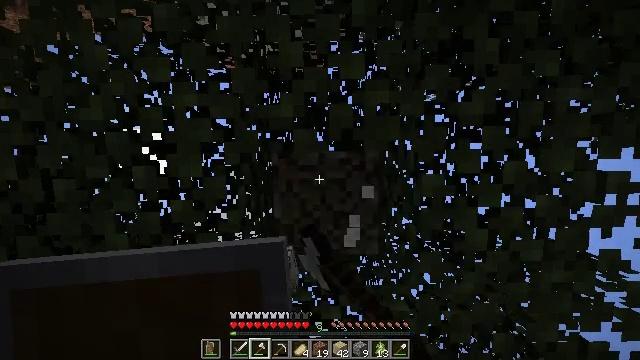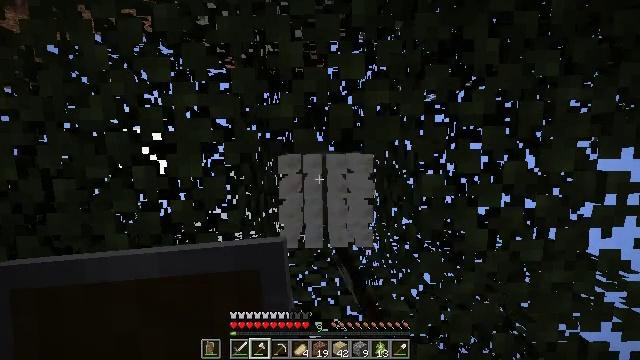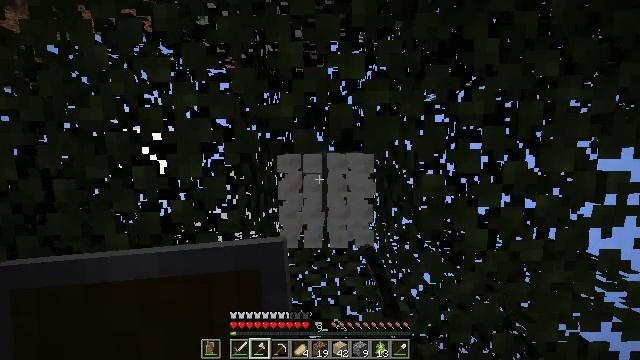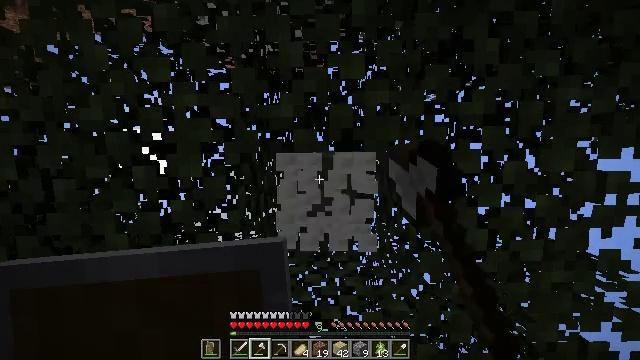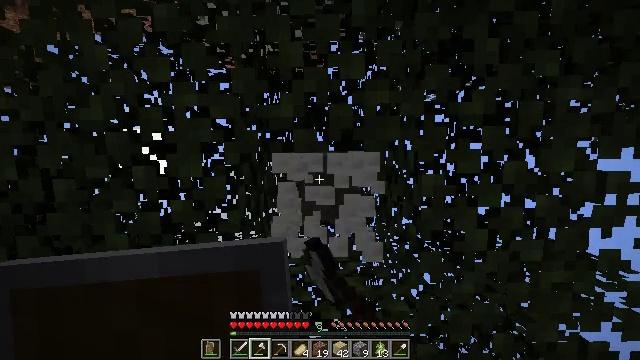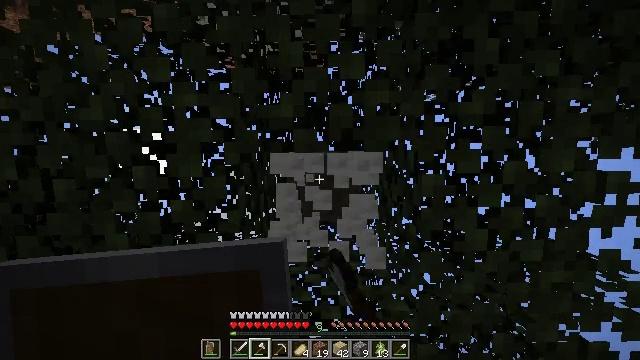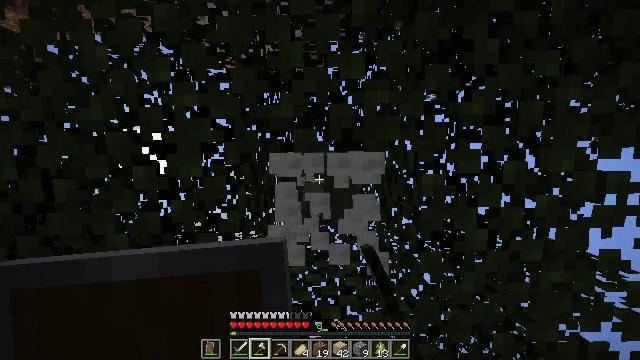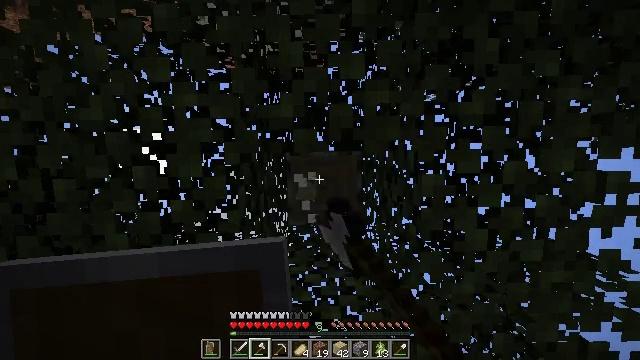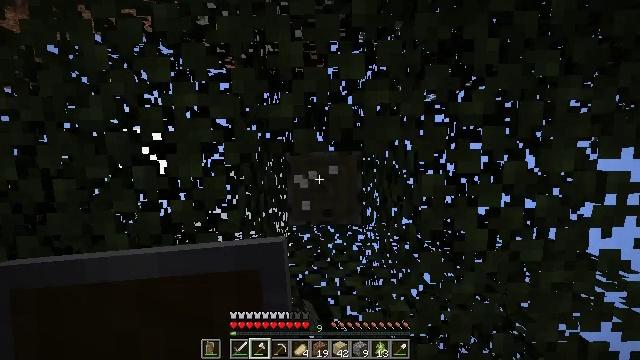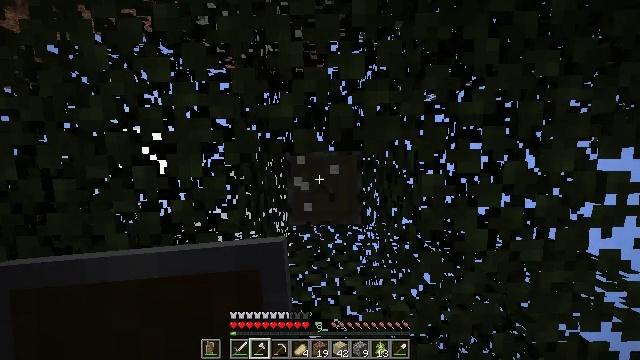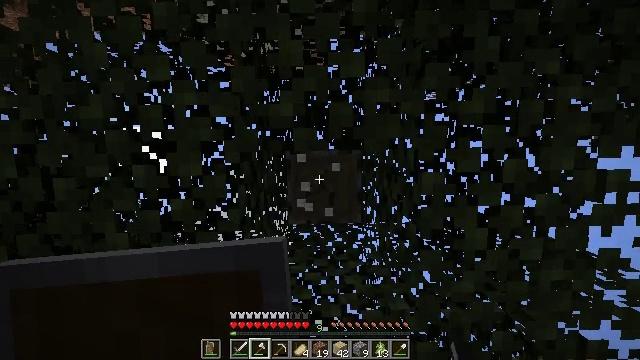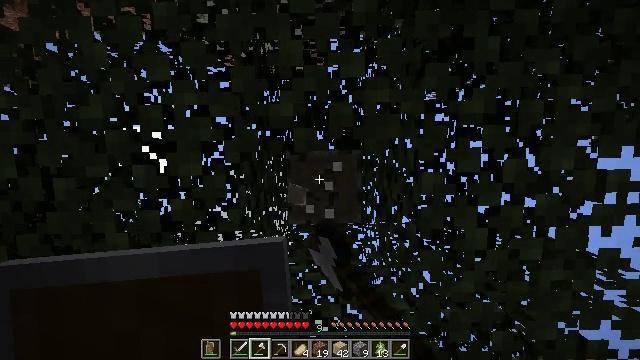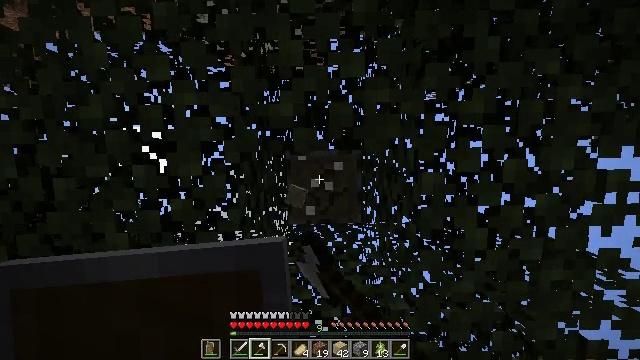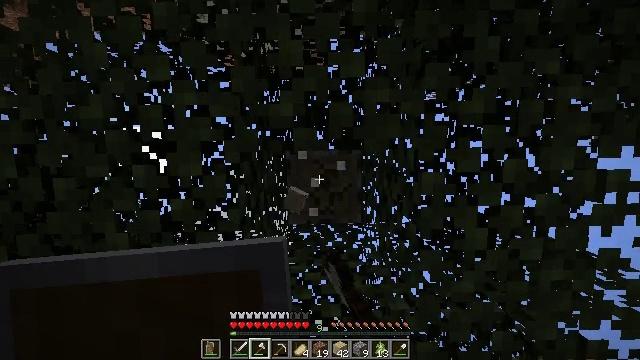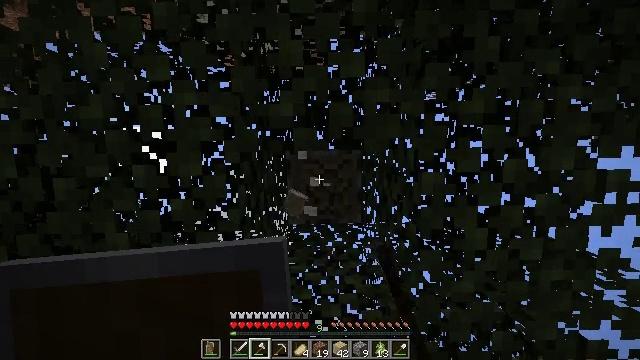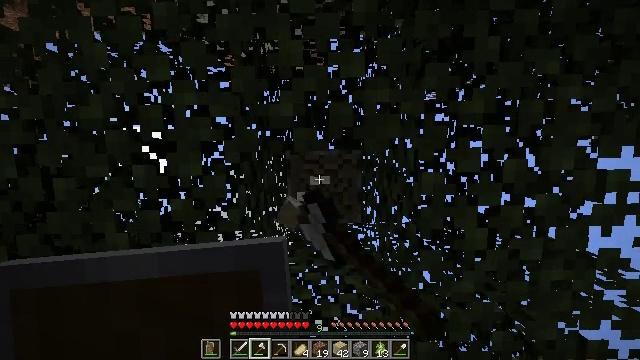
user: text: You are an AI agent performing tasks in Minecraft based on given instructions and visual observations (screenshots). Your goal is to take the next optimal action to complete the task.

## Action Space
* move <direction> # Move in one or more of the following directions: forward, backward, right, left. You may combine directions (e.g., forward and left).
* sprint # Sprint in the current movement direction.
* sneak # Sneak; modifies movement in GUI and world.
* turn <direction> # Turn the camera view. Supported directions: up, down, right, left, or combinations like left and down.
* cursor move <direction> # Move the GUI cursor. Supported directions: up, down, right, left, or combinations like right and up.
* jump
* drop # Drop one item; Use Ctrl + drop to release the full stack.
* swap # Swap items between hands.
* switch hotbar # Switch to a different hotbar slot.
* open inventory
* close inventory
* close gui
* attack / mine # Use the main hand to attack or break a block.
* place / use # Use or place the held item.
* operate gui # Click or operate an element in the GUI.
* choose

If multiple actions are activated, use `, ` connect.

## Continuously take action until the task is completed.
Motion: motion action
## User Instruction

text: Use your axe to get birch logs.
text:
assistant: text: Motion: attack / mine
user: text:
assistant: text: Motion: attack / mine
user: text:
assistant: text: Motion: attack / mine
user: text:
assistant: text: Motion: attack / mine
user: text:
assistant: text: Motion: attack / mine
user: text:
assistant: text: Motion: attack / mine
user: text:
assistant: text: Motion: attack / mine
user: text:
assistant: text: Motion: attack / mine
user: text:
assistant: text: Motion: attack / mine
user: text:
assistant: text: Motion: attack / mine
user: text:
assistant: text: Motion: attack / mine
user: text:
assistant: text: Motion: attack / mine
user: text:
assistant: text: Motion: attack / mine
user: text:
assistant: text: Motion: attack / mine
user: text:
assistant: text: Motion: attack / mine
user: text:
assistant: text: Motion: attack / mine
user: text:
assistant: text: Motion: attack / mine
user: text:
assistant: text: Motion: attack / mine
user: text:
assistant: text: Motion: attack / mine
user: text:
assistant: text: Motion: attack / mine
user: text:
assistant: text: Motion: attack / mine
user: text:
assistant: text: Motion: attack / mine